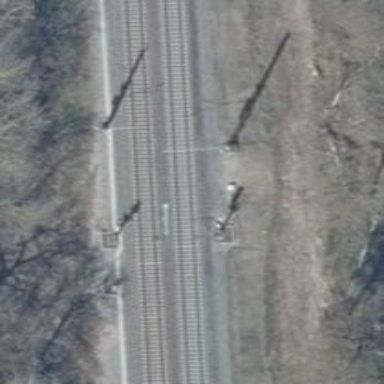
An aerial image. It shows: Railway signal.